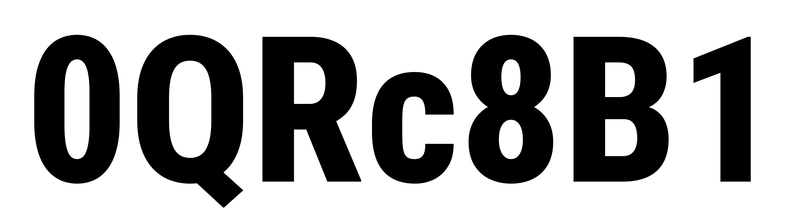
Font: Roboto_Condensed_ExtraBold